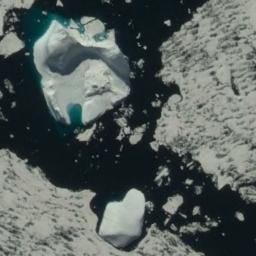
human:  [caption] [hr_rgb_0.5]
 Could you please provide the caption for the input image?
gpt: Ice cubes of various sizes and large nets of ice float on the deep blue sea .

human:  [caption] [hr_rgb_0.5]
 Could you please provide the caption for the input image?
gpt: There are sea ice of different sizes .

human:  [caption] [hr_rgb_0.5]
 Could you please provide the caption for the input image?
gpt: Two ice hummocks and some small pieces of ice sea float between the lands covered with ice .

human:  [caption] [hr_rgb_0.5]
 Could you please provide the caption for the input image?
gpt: There are many ice on the deep blue sea .

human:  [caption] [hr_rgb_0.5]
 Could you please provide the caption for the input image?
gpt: There are some pieces of sea ice beside the ice sheet .